Interaction volume radius: 5 \u00c5
Interaction volume height: 40 \u00c5
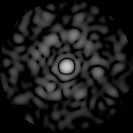
Disorder parameter: 0.8072